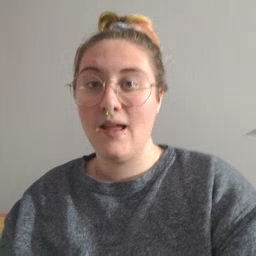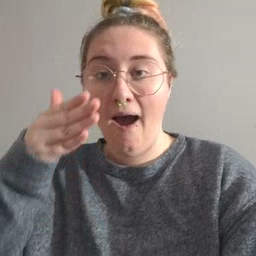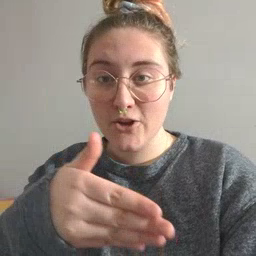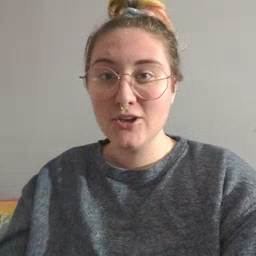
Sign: after